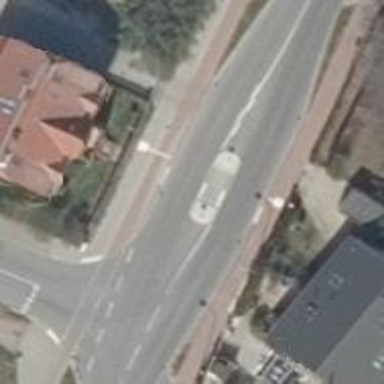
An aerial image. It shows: Traffic island at road crossing.